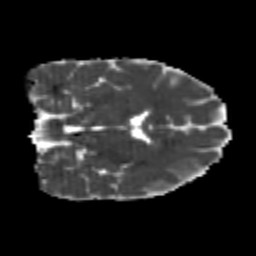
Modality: MD
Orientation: coronal
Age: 26
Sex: male
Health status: healthy
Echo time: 0.074 s